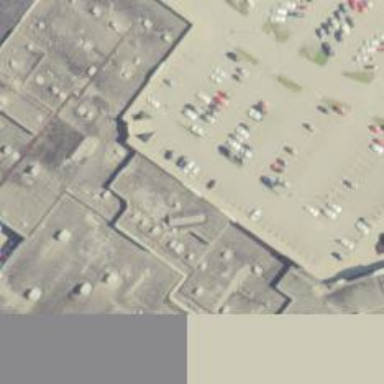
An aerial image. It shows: Parking area.